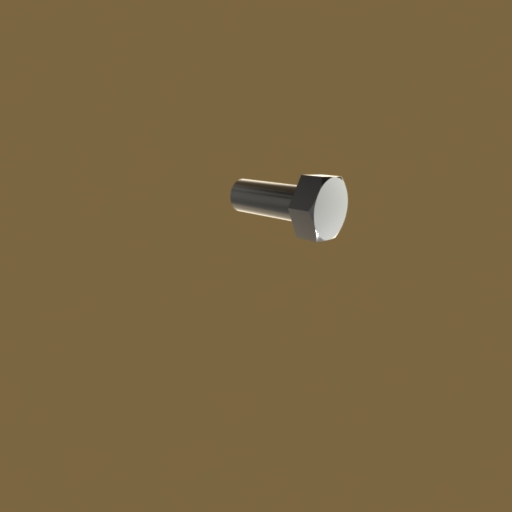
Label: bolt